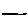
Label: line